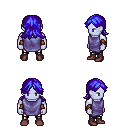
a pixel art fantasy rpg character, male body template, dark elf, purple skin, chain tabard jacket, gold greaves, blue loose hair, cloth bracers, maroon shoes, four views (front, back, left, right), 2x2 character sprite sheet, small pixel art, hard edges, no anti-aliasing